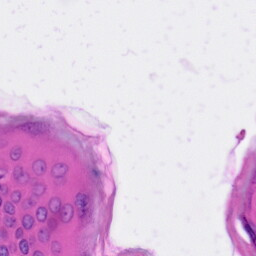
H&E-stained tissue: Skin